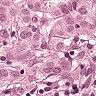
Metastatic tissue present: yes